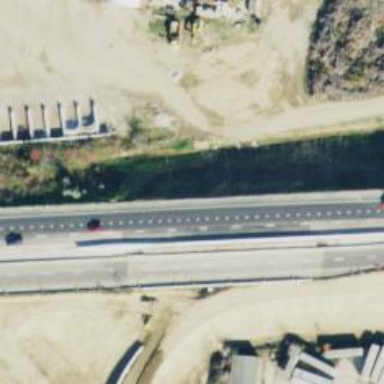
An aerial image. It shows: Asphalt motorway.